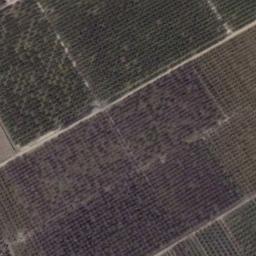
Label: rectangular_farmland